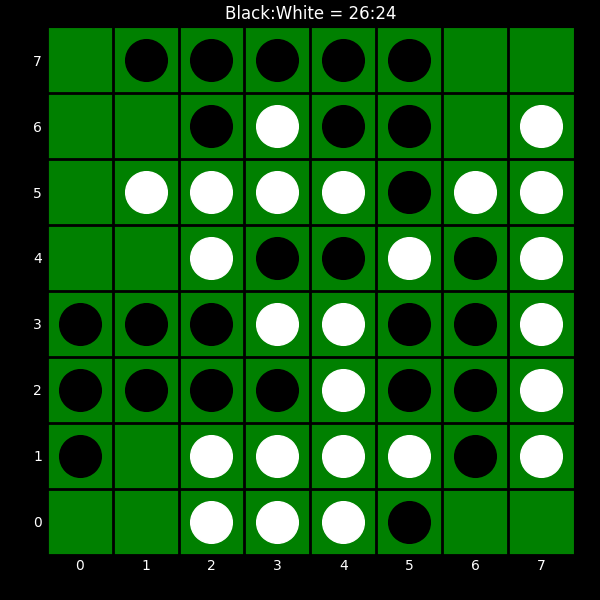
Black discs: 26
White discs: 24